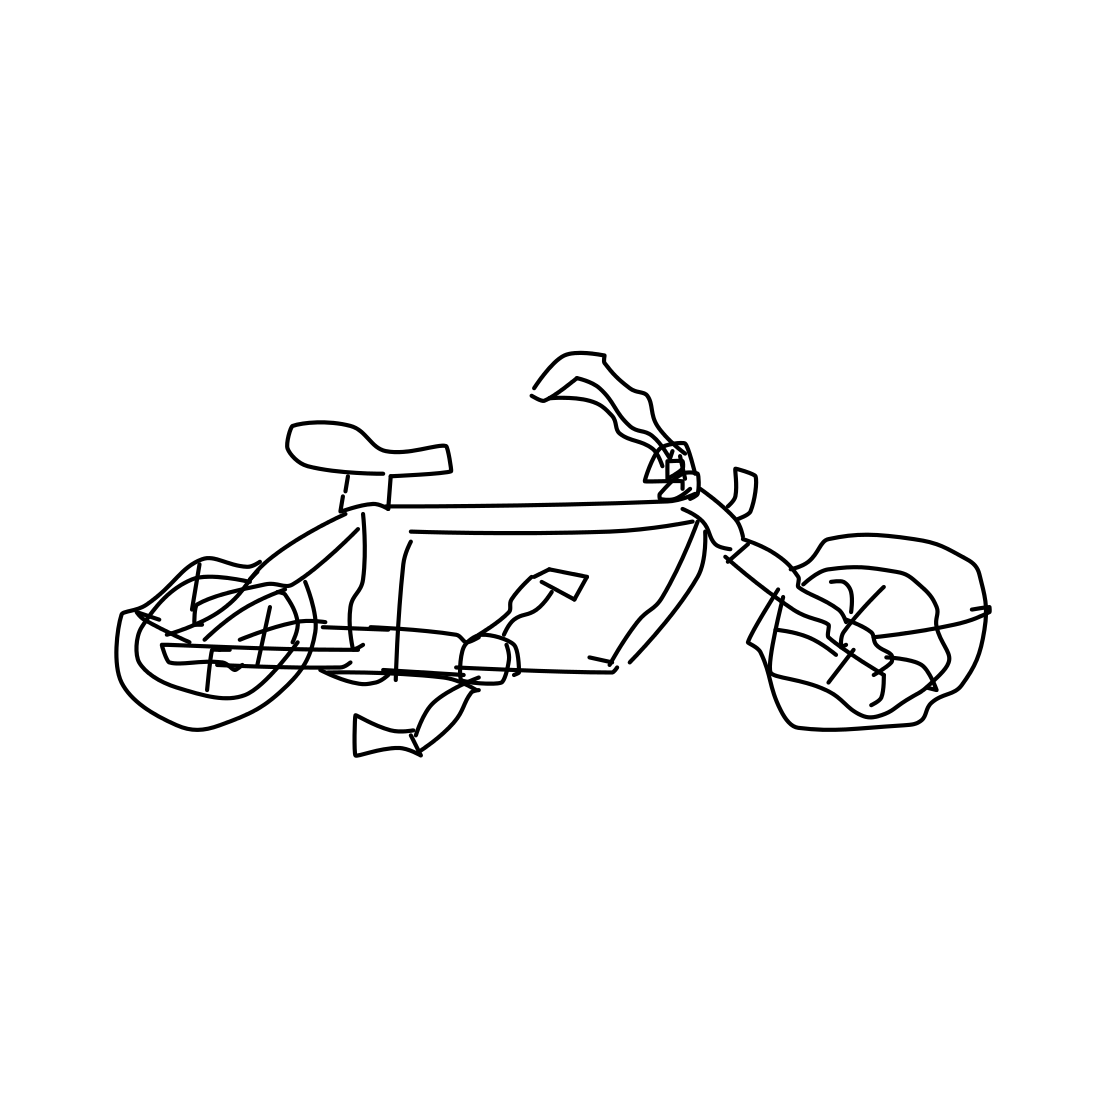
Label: bicycle